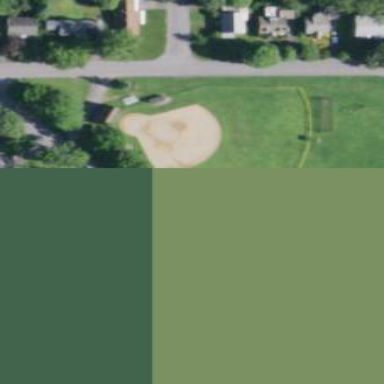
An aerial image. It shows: Baseball pitch for leisure land.